Question: I've took up git for some minor testing project of mine and tried to revert several revisions. Now I've done something, no idea what exactly, and I can't do anything with it. To avoid my noobish attempts of explaining this I've got a snipshot of the issue, so if anyone can PLEASE explain what I've done here and how to best get myself out of the issue.

To note: I've been trying to revert changes to revision that is now marked as HEAD.
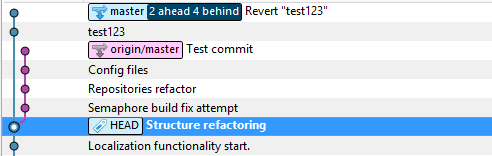
Answer: What you baiscally have done is detached head. back to commit 'structure refactoring'.
The HEAD is where you are currently point in the brnach. The head can move forward and backward.
It's hard to understand what exactly you are trying to achieve but if you are willing to go back to 'structure refactoring' and continue from there:
From command line:
1. run git checkout master. This will point you back to 'revert123' on local master branch.
2. run git log. this will show you all commits history. copy the commit hash of 'structure refactoring'. i.e commit d47ad1b23fb7ebcfaee36918b8ff0b68f1a3bebf
3. run git reset --hard . this will point your head back to 'structure refactoring', where commit hash is the one you just copied above (d47ad1b23fb7ebcfaee36918b8ff0b68f1a3bebf in my case).
in sourceTree:
1. double click on 'Revert123' this will checkout back to master branch
2. right click on 'structure refactoring' choose 'Reset master to this commit'
3. choose using mode: 'hard'
note: this will remove 'revert123' and 'test123' completely. if you want to keep the changes choose using mode 'soft'